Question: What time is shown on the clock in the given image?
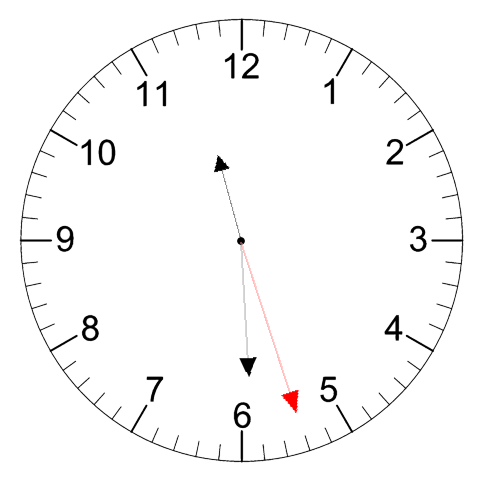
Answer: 11:29:27